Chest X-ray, PA view. Patient: 46 years old, sex F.
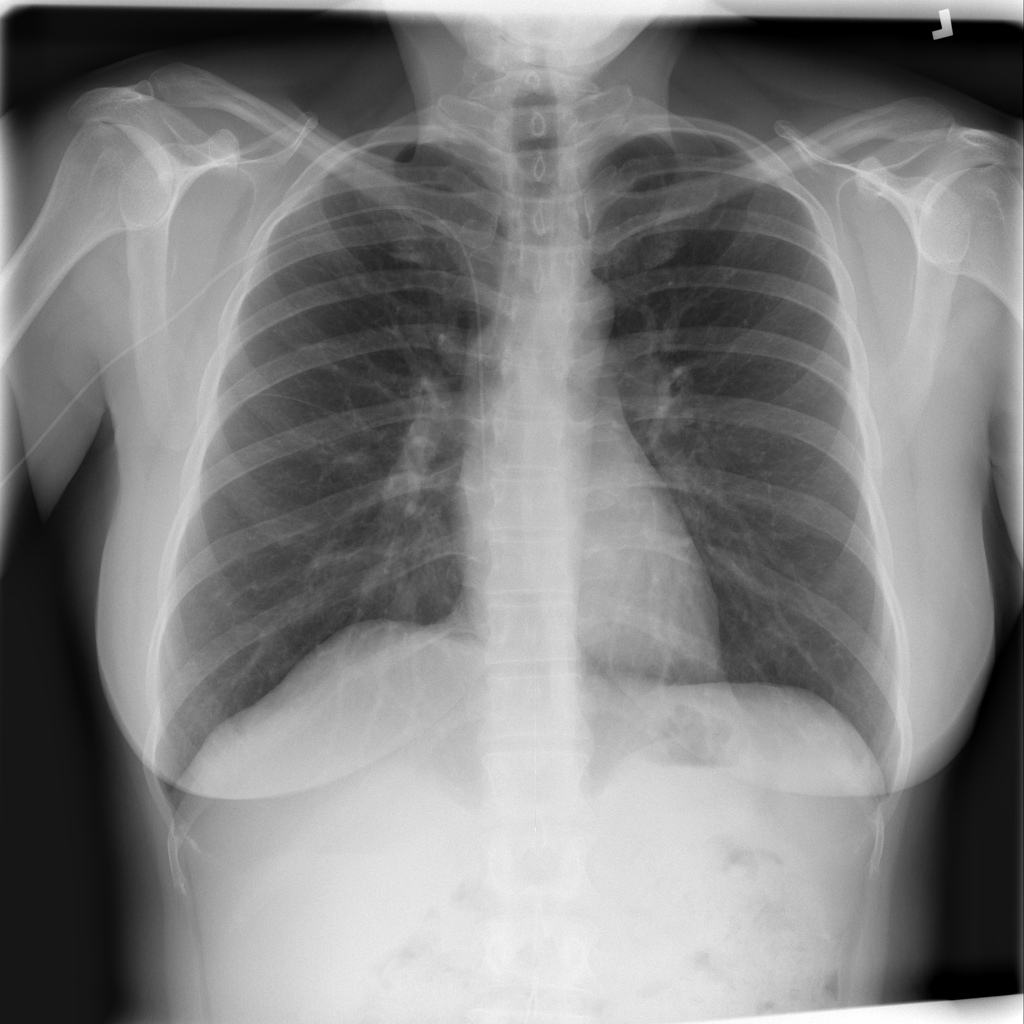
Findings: Infiltration